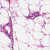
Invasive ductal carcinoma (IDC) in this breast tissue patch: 0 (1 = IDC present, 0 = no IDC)